Aerial crown-view tile of a tropical tree (Barro Colorado Island, Panama), acquired 20240813:
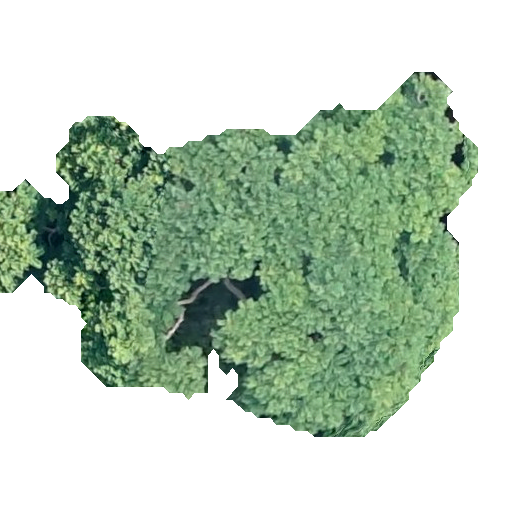
Species: Jacaranda copaia
GBIF accepted scientific name: Jacaranda copaia
Crown area: 174.623 m²